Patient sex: M
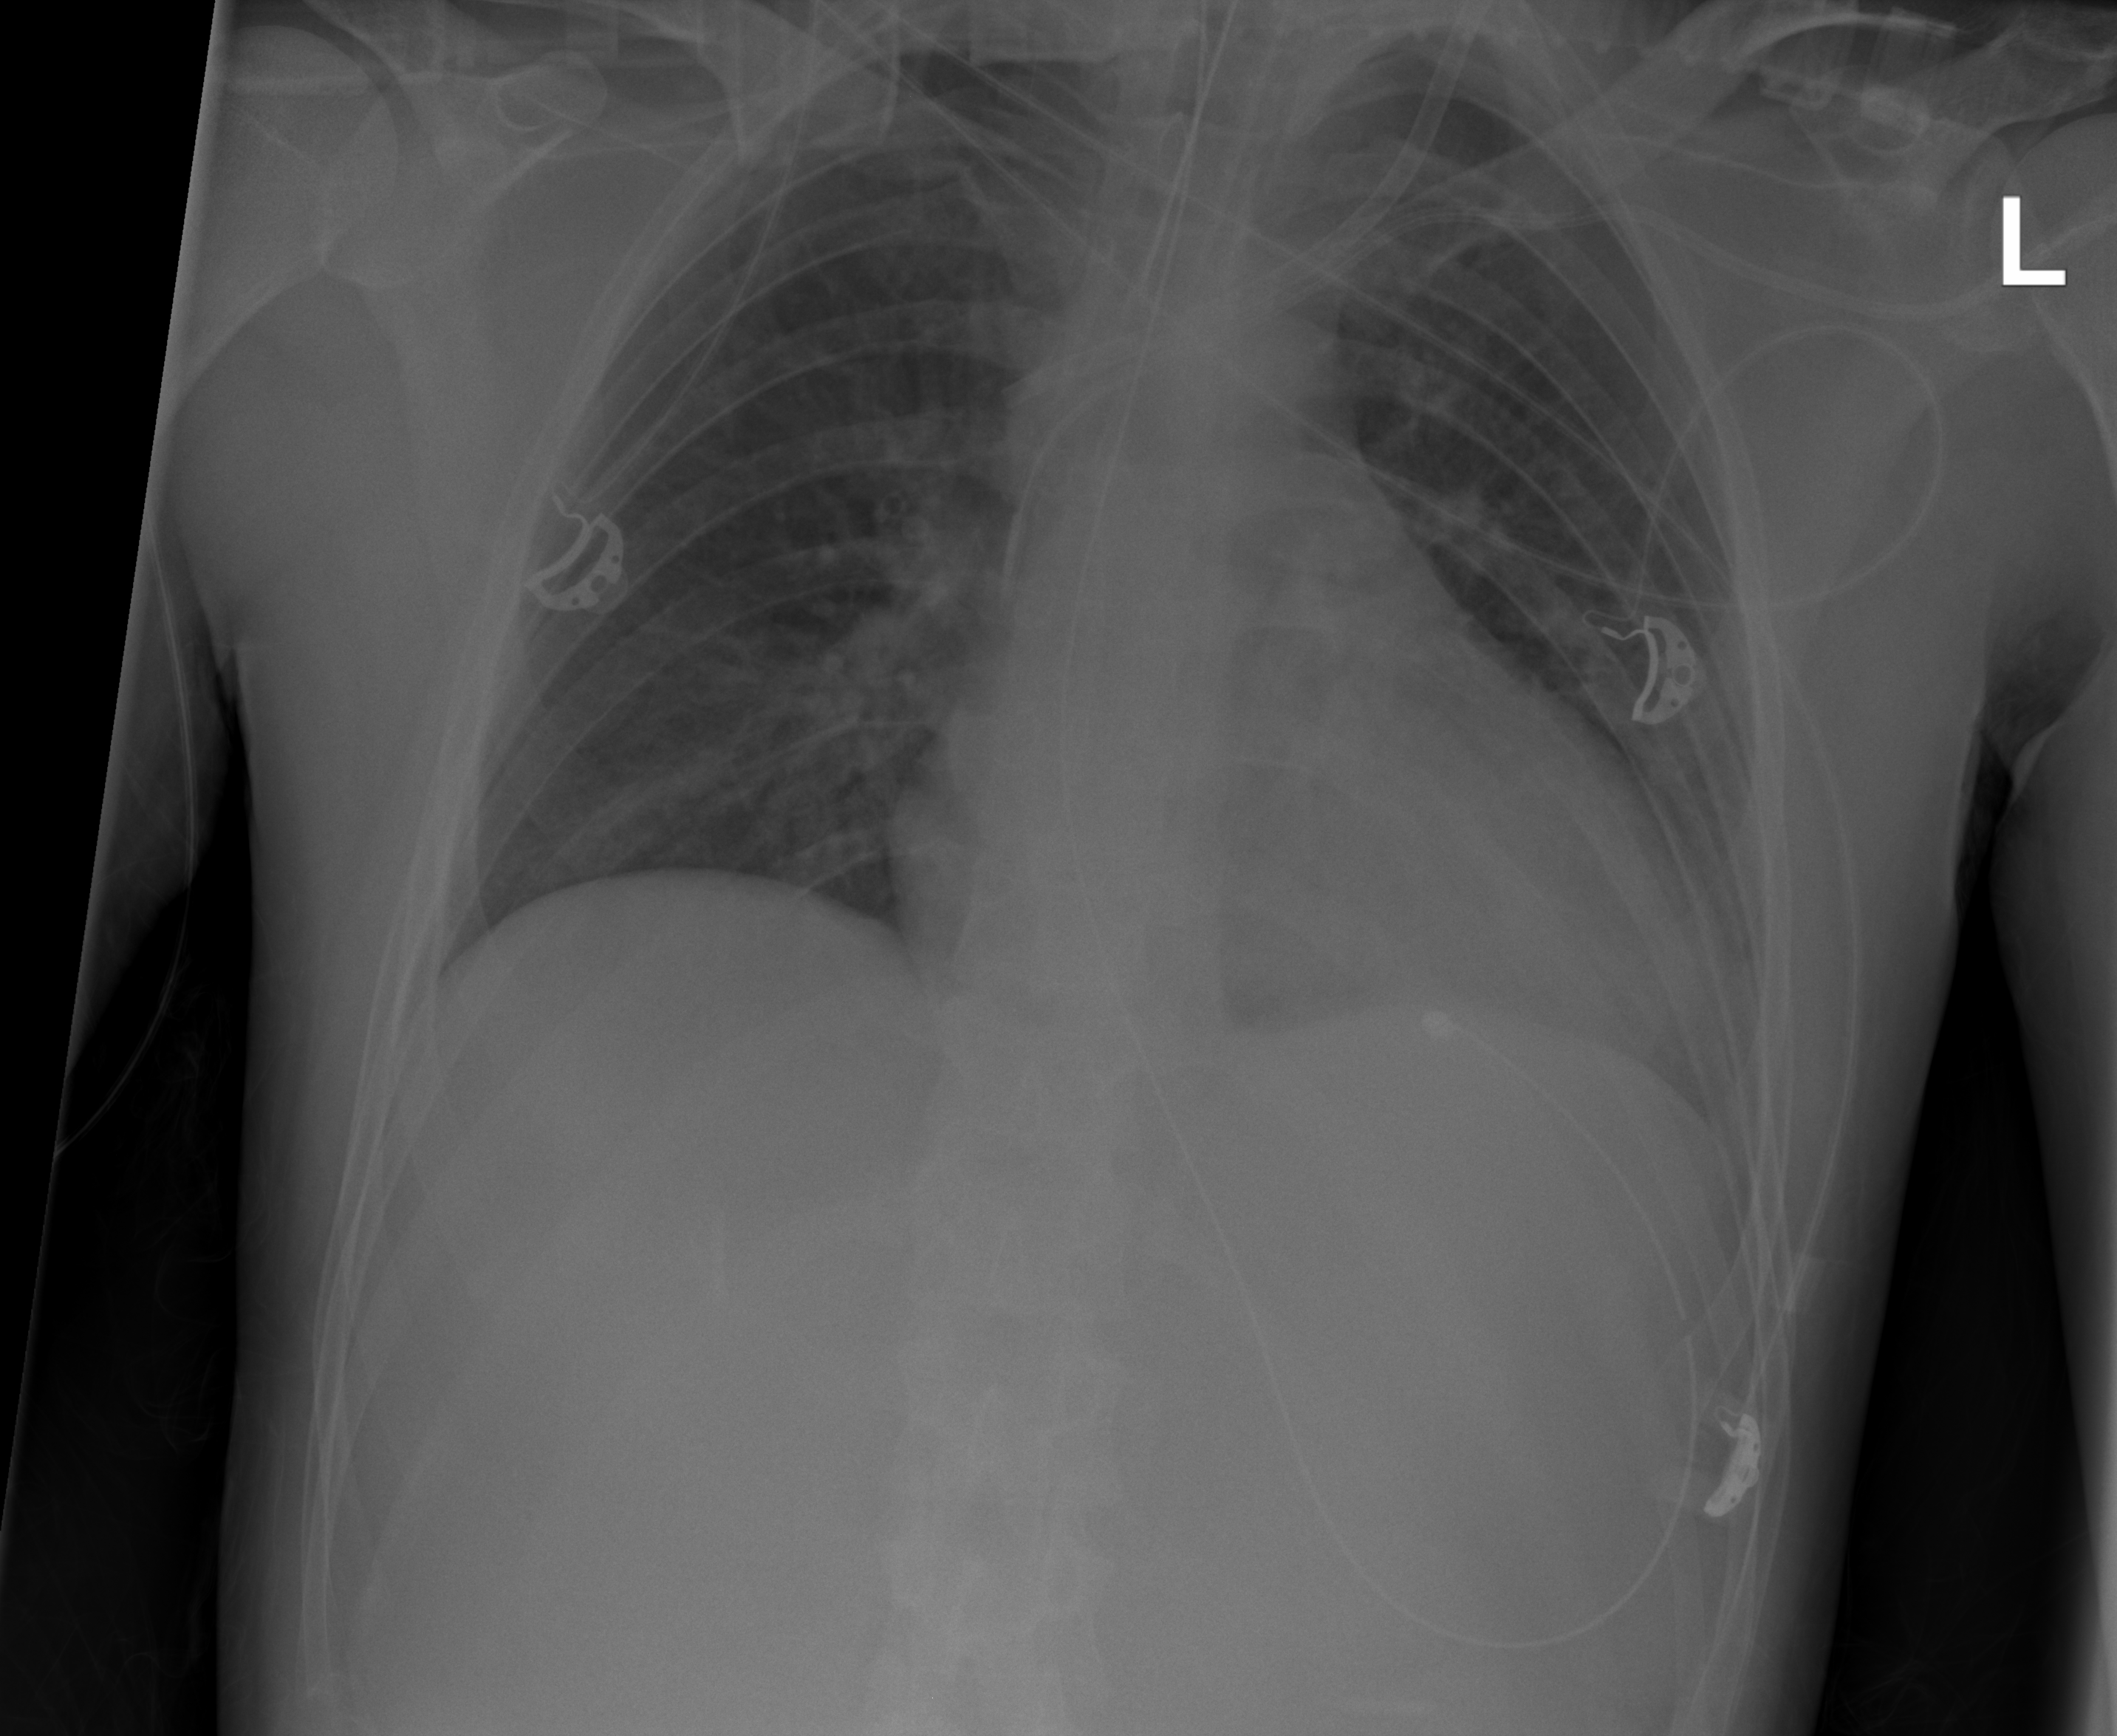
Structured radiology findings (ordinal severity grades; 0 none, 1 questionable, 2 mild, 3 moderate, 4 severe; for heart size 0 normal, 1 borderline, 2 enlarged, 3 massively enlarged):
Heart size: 0
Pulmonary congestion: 0
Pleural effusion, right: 0
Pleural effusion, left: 0
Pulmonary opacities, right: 2
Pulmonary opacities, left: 2
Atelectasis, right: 1
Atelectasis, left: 2